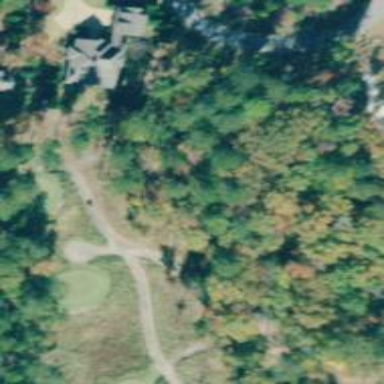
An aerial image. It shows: Path for both road and golf.